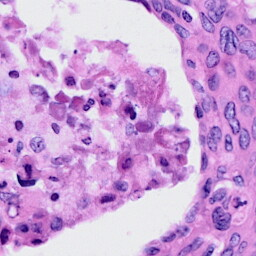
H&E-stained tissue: Cervix